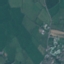
Land use / land cover class: Pasture